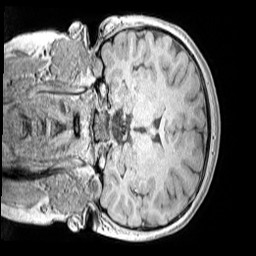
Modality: MP2RAGE
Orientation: coronal
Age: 10
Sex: female
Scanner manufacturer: siemens
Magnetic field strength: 3 T
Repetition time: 4 s
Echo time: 0.00299 s